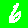
Digit: 6